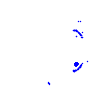
Particle: electron